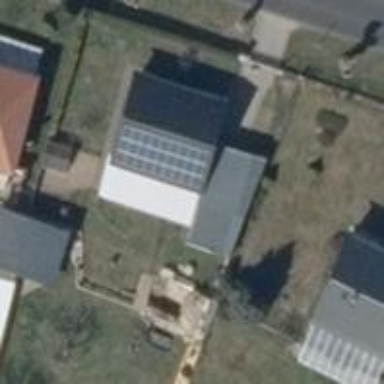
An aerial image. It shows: Solar photovoltaic panel generator producing electricity as small installation.